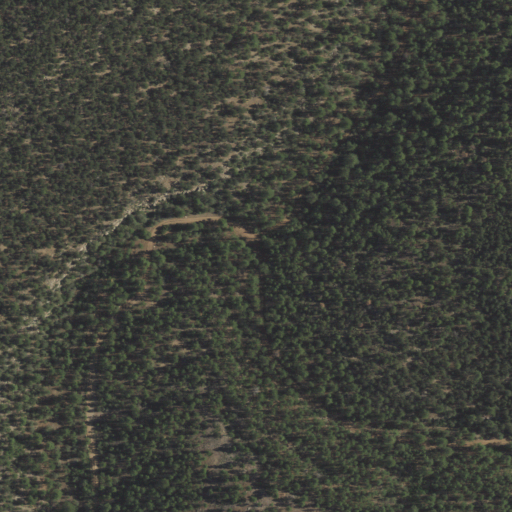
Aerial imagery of valley in New Mexico named Carolino Canyon containing only evergreen forest